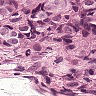
Metastatic tissue present: yes